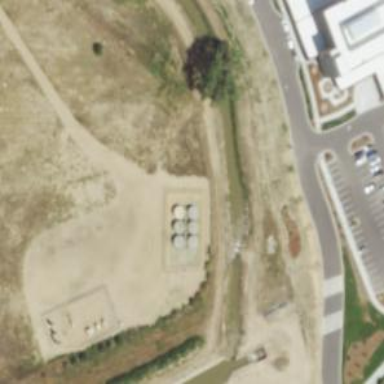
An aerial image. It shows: Storage tank that is man-made.